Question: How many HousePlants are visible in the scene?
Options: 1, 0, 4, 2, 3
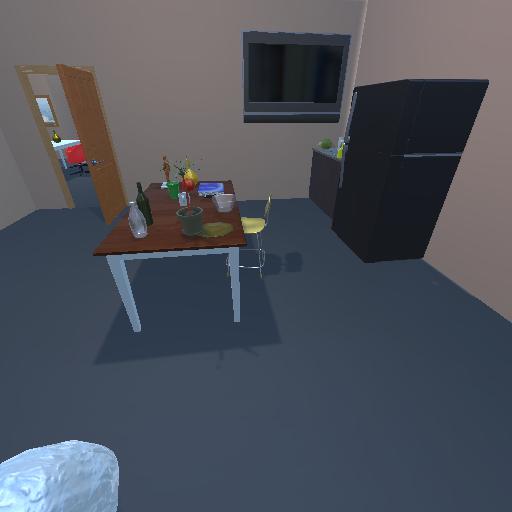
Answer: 1